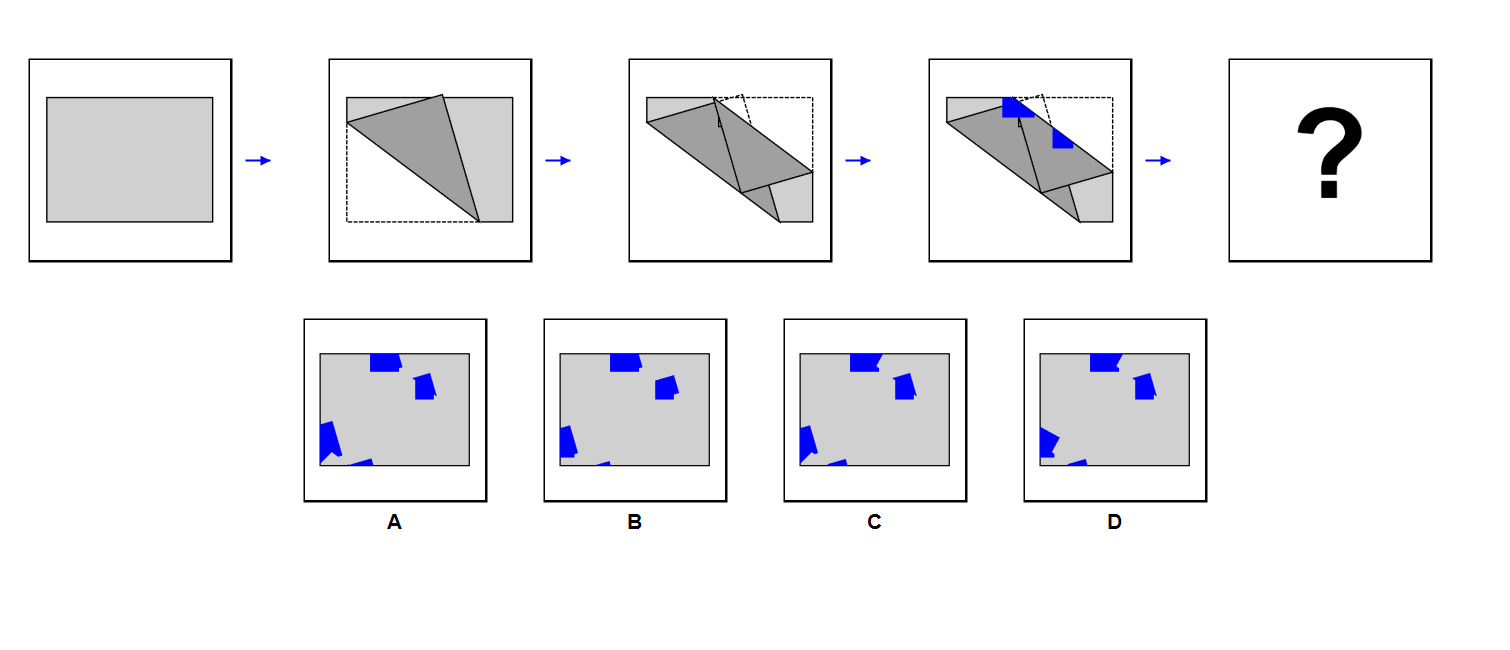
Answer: B